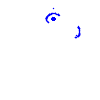
Particle: pion